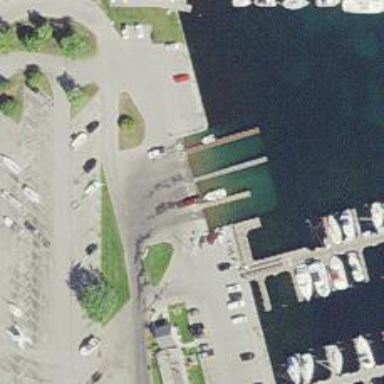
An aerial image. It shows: Slipway on leisure land.